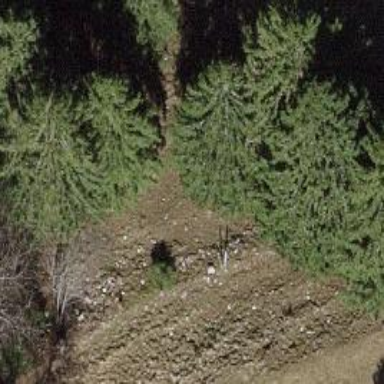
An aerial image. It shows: Single tag "natural: tree."